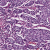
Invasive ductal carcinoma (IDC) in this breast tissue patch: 1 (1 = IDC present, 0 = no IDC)